Question: I have to edit my question just to make it clear. What I need to do is attach the value of startdate and enddate on this jsonData.php.
If the text field is empty, the defaul values will show, but if not..startdate and endate values should be what was entered by the user.
'''
<script type="text/javascript">
var startdate = "2012-01-01";
var enddate = "2012-01-06";
var jsonData = $.ajax({
url: "jsonData.php?startdate="+ startdate +"&enddate="+ enddate,
dataType:"json",
async: false
}).responseText;
'''
MY Text field code:
'''
Start Date: <input type="text" name="startdate" id="startdate"/>
End Date: <input type="text" name="enddate" id="enddate"/>
'''
I tried using this code, but it didnt work:
'''
var startdate = "2012-01-01";
var enddate = "2012-01-06";
if (document.getElementById('startdate').value == ''){
startdate = "2012-01-01";
}
else{
startdate = document.getElementById('startdate').value;
}
if (document.getElementById('enddate').value == ''){
enddate = "2012-01-06";
}
else{
enddate = document.getElementById('enddate').value;
}
'''
Im getting that error because I have declared the variables on separate script tags. How will i Fix this.

UPDATE 2: Whole code:
'''
<!DOCTYPE html PUBLIC "-//W3C//DTD XHTML 1.0 Strict//EN" "http://www.w3.org/TR/xhtml1/DTD/xhtml1-strict.dtd">
<html xmlns="http://www.w3.org/1999/xhtml">
<head>
<meta http-equiv="content-type" content="text/html; charset=utf-8"/>
<script type="text/javascript" src="https://www.google.com/jsapi"></script>
<link href="http://ajax.googleapis.com/ajax/libs/jqueryui/1.8/themes/base/jquery-ui.css" rel="stylesheet" type="text/css"/>
<script src="http://ajax.googleapis.com/ajax/libs/jquery/1.5/jquery.min.js"></script>
<script src="http://ajax.googleapis.com/ajax/libs/jqueryui/1.8/jquery-ui.min.js"></script>
<script type="text/javascript">
google.load('visualization', '1', {'packages':['corechart','piechart']});
</script>
<script type="text/javascript">
$(document).ready(function() {
$('.date').datepicker({dateFormat: "yy-mm-dd"});
var startDate = $('#startdate');
var endDate = $('#enddate');
if (startDate.val() == '') {
startDate.val('2012-01-01');
}
if (endDate.val() == '') {
endDate.val('2012-01-06');
}
});
var pieJsonData = $.ajax({
url: "overall_calls_forms_pos_pie.php",
dataType:"json",
async: false
}).responseText;
var pieData = new google.visualization.DataTable(pieJsonData);
var pieJsonData2 = $.ajax({
url: "overall_ban_pos_pie_date.php?startdate="+ startdate +"&enddate="+ enddate,
dataType:"json",
async: false
}).responseText;
var pieData2 = new google.visualization.DataTable(pieJsonData2);
function pieChart() {
pieChartWrapper = new google.visualization.ChartWrapper({
'chartType': 'PieChart',
'containerId': 'pie_div',
'dataTable':pieData,
'options': {
chartArea:{left:10,top:40,height:200,width:300},
width:360,
height:260,
title: "Positive Contacts Percentage",
titleTextStyle:{fontSize:14},
tooltip:{showColorCode:true},
legend:{textStyle:{fontSize: 12},position:'left'},
pieSliceTextStyle:{fontSize: 12}
}
});
google.visualization.events.addListener(pieChartWrapper, 'ready', pieReady);
pieChartWrapper.draw();
}
function pieReady() {
// Change the pie chart rendering options when clicked.
document.getElementById('optionsButton').onclick = function() {
pieChartWrapper.setDataTable(pieData2);
pieChartWrapper.draw();
};
document.getElementById('optionsButton2').onclick = function() {
pieChartWrapper.setDataTable(pieData);
pieChartWrapper.draw();
};
}
google.setOnLoadCallback(pieChart);
</script>
</head>
<body>
Start Date: <input type="text" name="startdate" class="date" id="startdate"/>
End Date: <input type="text" name="enddate" class="date" id="enddate"/>
<div id="buttons">
<button style="margin: 2em" id="optionsButton">Get My Data 2</button>
<button style="margin: 2em" id="optionsButton2">Get My Current Data</button>
</div>
<div id="pie_div" style="float:left;"></div>
</body>
</html>
'''
I USED: to correct my mistake. But the chart doesnt redraw unless the page refreshes.
'''
$(document).ready(function() {
$('.date').datepicker({dateFormat: "yy-mm-dd"});
var startDate = document.getElementById('startdate').value;
var endDate = document.getElementById('enddate').value;
if (startDate == '') {
startDate = ('2012-01-01');
}
if (endDate == '') {
endDate = ('2012-01-13');
}
'''
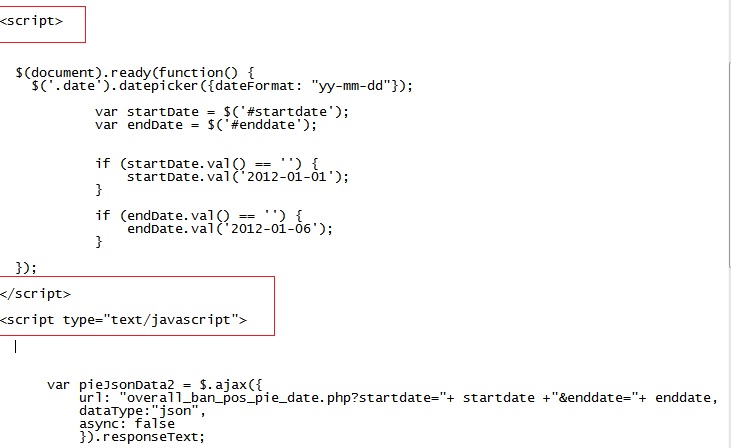
Answer: If I understand this correctly, this is what you want probably.
'''
Start Date: <input type="text" name="startdate" id="startdate" class="date" />
End Date: <input type="text" name="enddate" id="enddate" class="date" />
<script>
$(document).ready(function() {
$('.date').datepicker({dateFormat: 'yy-mm-dd'});
var startDate = $('#startdate');
var endDate = $('#enddate');
if (startDate.val() == '') {
startDate.val('2012-01-01');
}
if (endDate.val() == '') {
endDate.val('2012-01-06');
}
});
</script>
'''